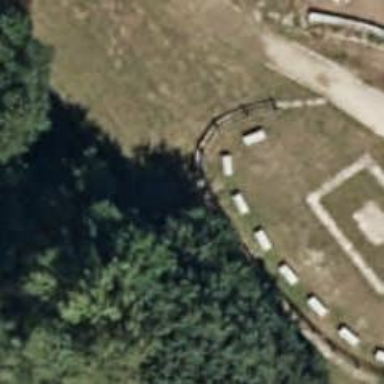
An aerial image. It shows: Bench for seating.